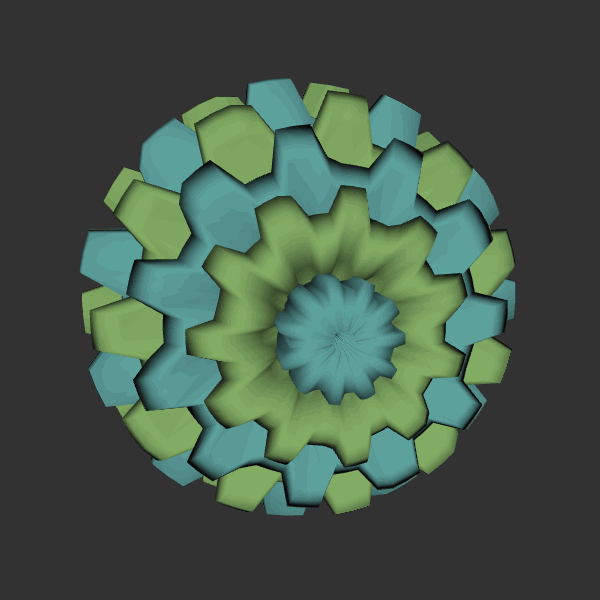
Background: dark